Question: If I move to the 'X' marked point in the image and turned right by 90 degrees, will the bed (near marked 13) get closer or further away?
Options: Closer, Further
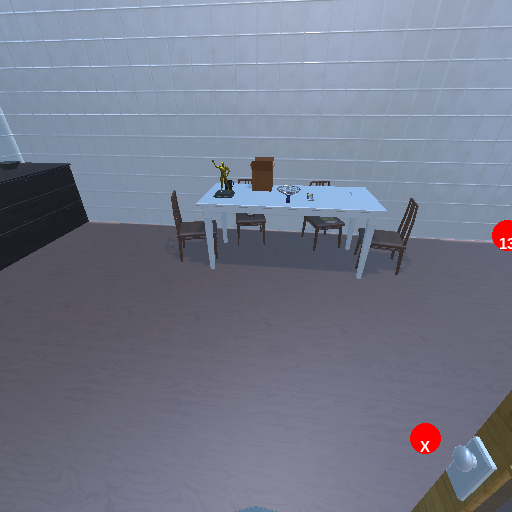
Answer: Closer